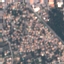
Land use / land cover: Residential